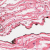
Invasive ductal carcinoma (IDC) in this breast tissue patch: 0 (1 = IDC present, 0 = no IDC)